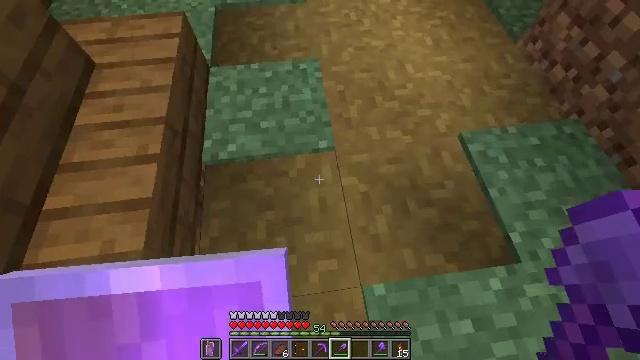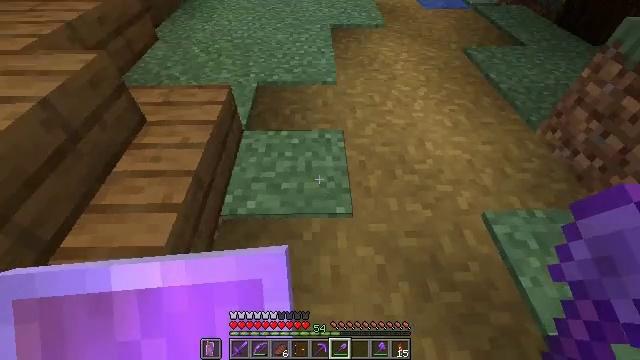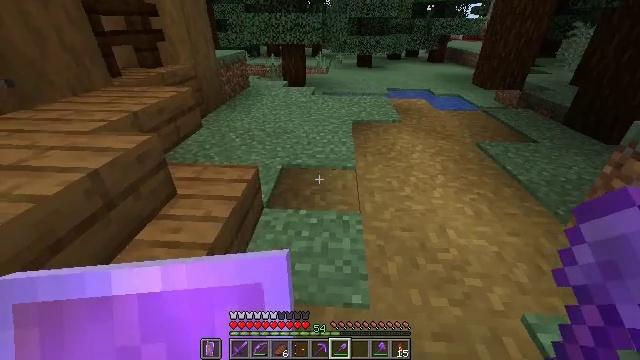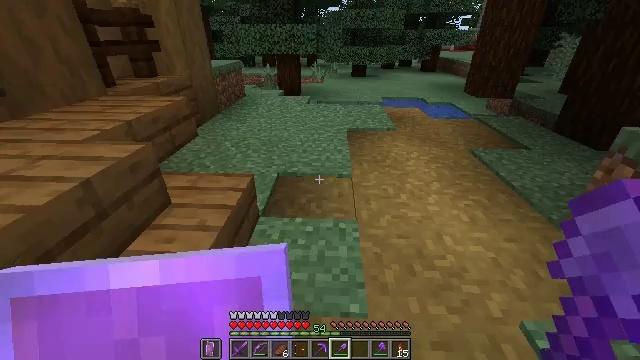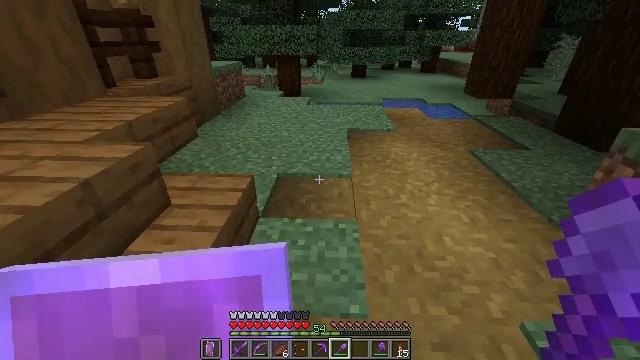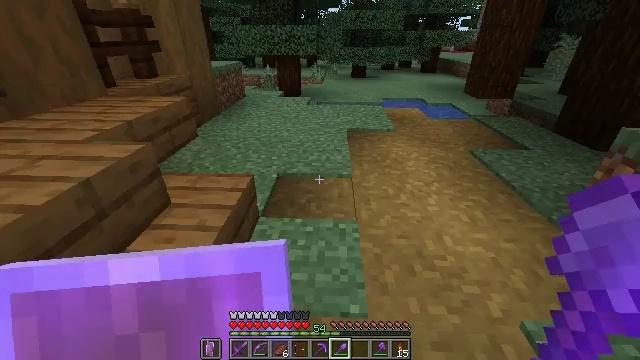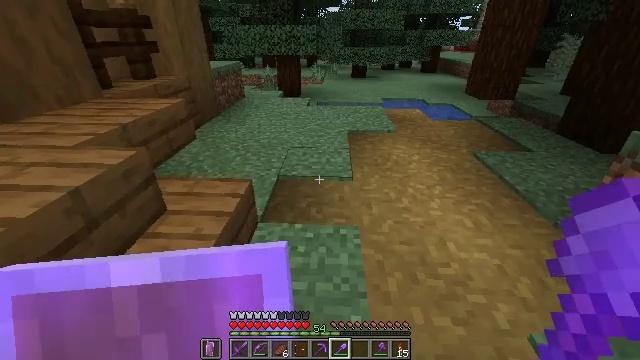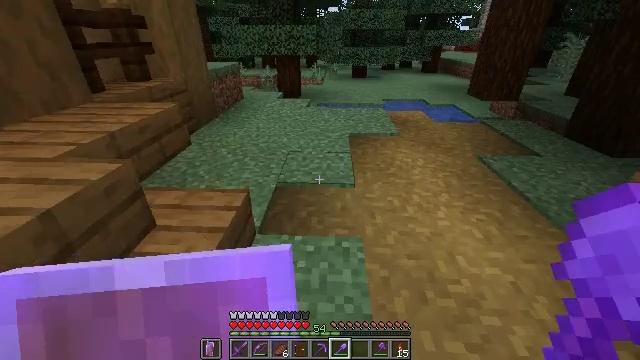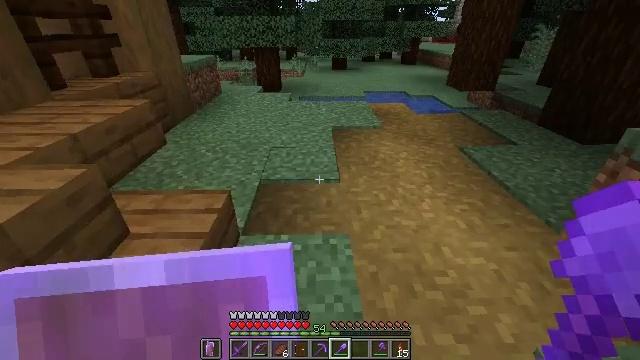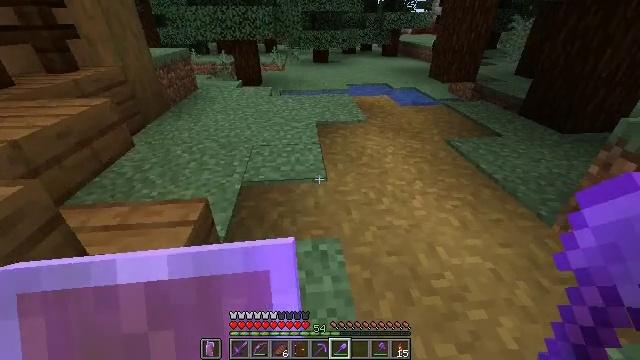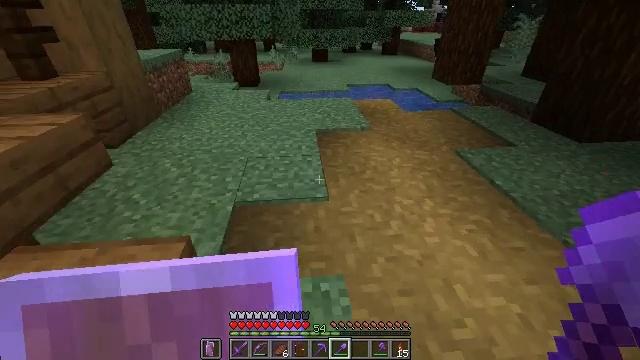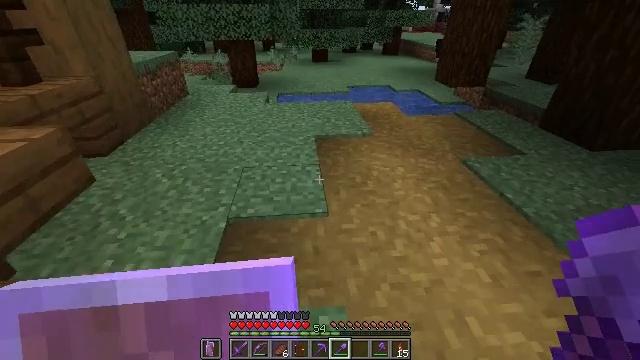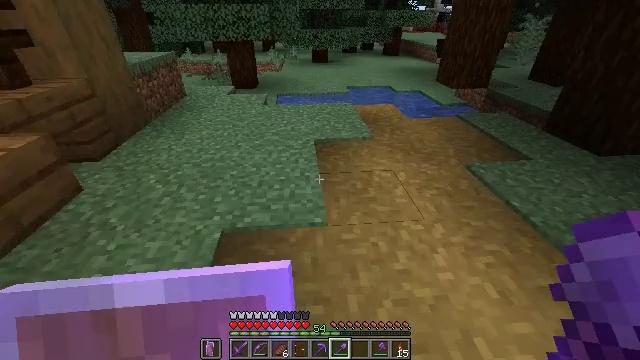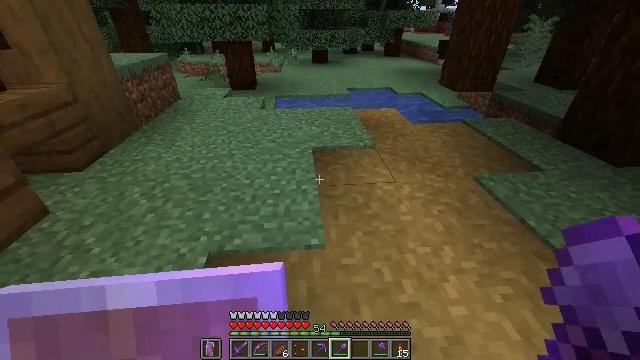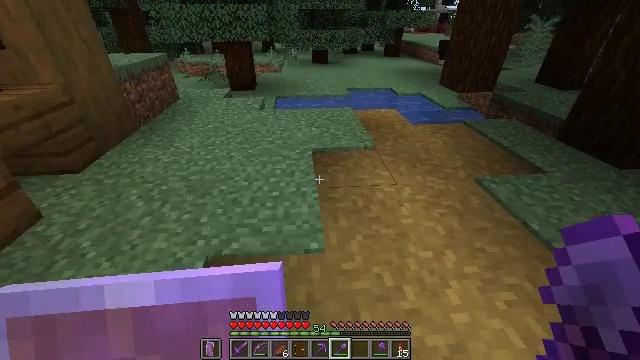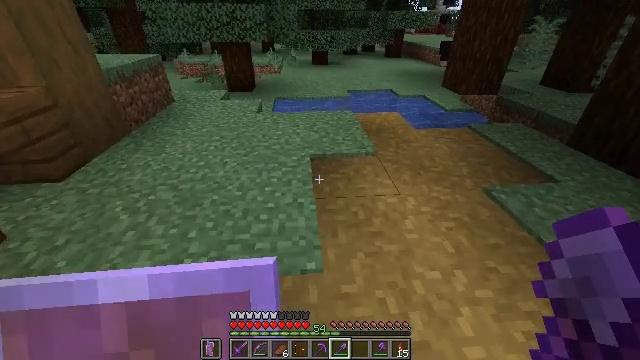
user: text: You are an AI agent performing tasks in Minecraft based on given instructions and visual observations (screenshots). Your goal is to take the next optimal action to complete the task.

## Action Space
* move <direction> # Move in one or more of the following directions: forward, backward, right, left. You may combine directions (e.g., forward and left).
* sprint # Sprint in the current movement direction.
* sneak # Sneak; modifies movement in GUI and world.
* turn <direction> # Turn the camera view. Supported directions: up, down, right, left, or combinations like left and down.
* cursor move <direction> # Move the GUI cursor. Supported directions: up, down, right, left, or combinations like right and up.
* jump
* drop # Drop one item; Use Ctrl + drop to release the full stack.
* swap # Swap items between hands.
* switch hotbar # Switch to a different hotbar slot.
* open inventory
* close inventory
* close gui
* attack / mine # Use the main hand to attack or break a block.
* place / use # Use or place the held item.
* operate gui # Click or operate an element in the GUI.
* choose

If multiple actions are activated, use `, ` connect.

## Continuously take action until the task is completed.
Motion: motion action
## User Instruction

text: Mine the spruce log from the forest.
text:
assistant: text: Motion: turn left and up
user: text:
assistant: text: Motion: turn left and up
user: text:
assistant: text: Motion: turn right and up
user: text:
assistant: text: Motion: no_op
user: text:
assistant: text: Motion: no_op
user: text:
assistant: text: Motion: move forward
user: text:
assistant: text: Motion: move forward
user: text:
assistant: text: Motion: move forward, turn right and down
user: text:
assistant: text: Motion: move forward, turn right and down
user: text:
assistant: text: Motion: move forward
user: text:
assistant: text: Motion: move forward
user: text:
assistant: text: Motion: move forward
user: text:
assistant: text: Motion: move forward
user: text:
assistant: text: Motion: move forward
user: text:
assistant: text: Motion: move forward
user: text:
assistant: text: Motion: move forward
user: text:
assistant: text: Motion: move forward
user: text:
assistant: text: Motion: move forward, turn right and down
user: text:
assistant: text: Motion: move forward, turn right
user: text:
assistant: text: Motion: move forward, turn right
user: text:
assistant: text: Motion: move forward, turn right
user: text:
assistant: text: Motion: move forward, turn right
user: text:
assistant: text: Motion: move forward, turn right
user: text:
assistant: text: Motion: move forward, turn right
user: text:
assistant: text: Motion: move forward, turn right and down
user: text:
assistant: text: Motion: move forward, turn right and down
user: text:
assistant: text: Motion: move forward
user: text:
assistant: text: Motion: move forward
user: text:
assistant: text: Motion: move forward
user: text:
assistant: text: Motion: move forward